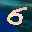
Label: 5